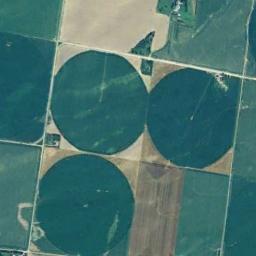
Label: circular_farmland